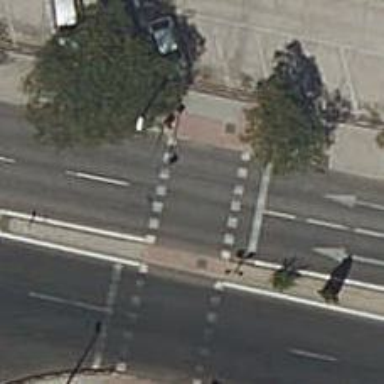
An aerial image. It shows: Crossing with traffic signals.